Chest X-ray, AP view. Patient: 71 years old, sex M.
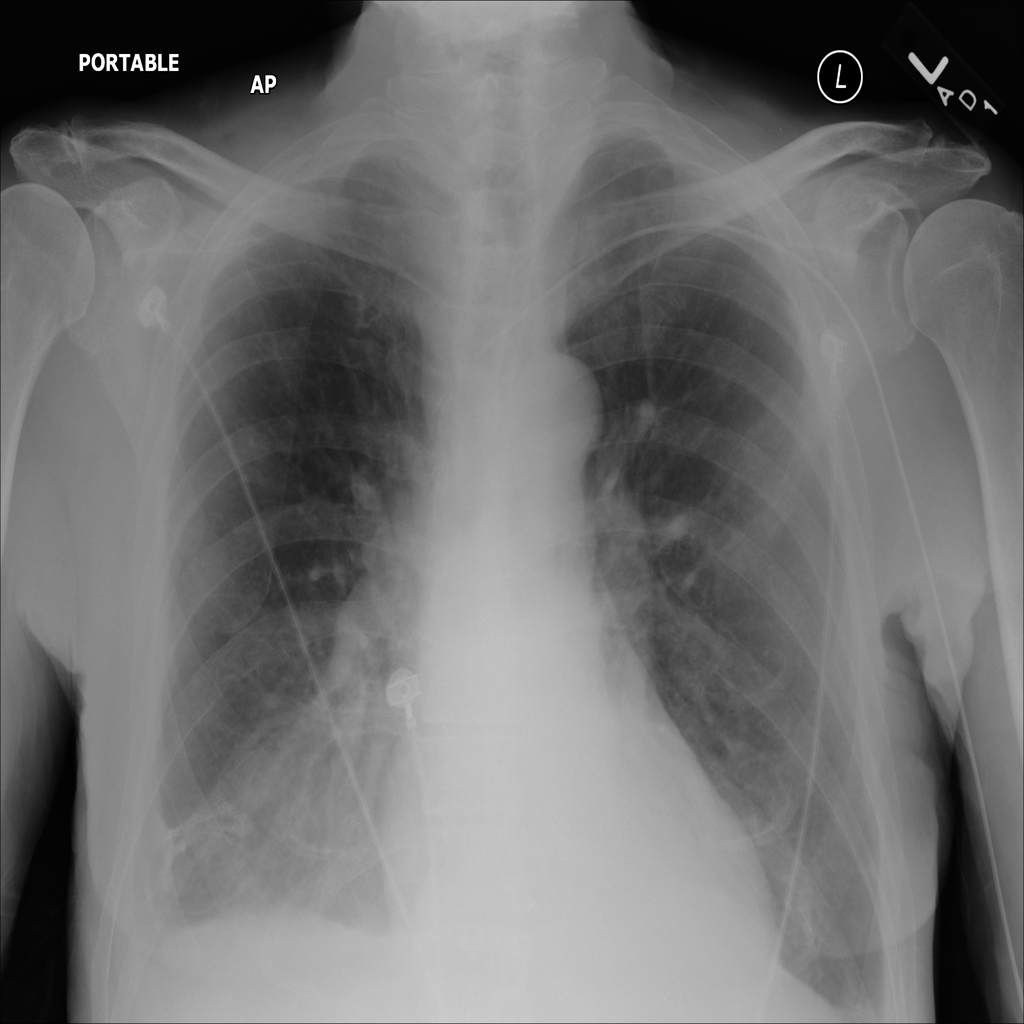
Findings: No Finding